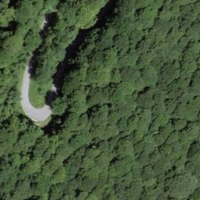
EUNIS habitat code: 41
Species observed at this site:
Cirsium vulgare